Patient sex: F
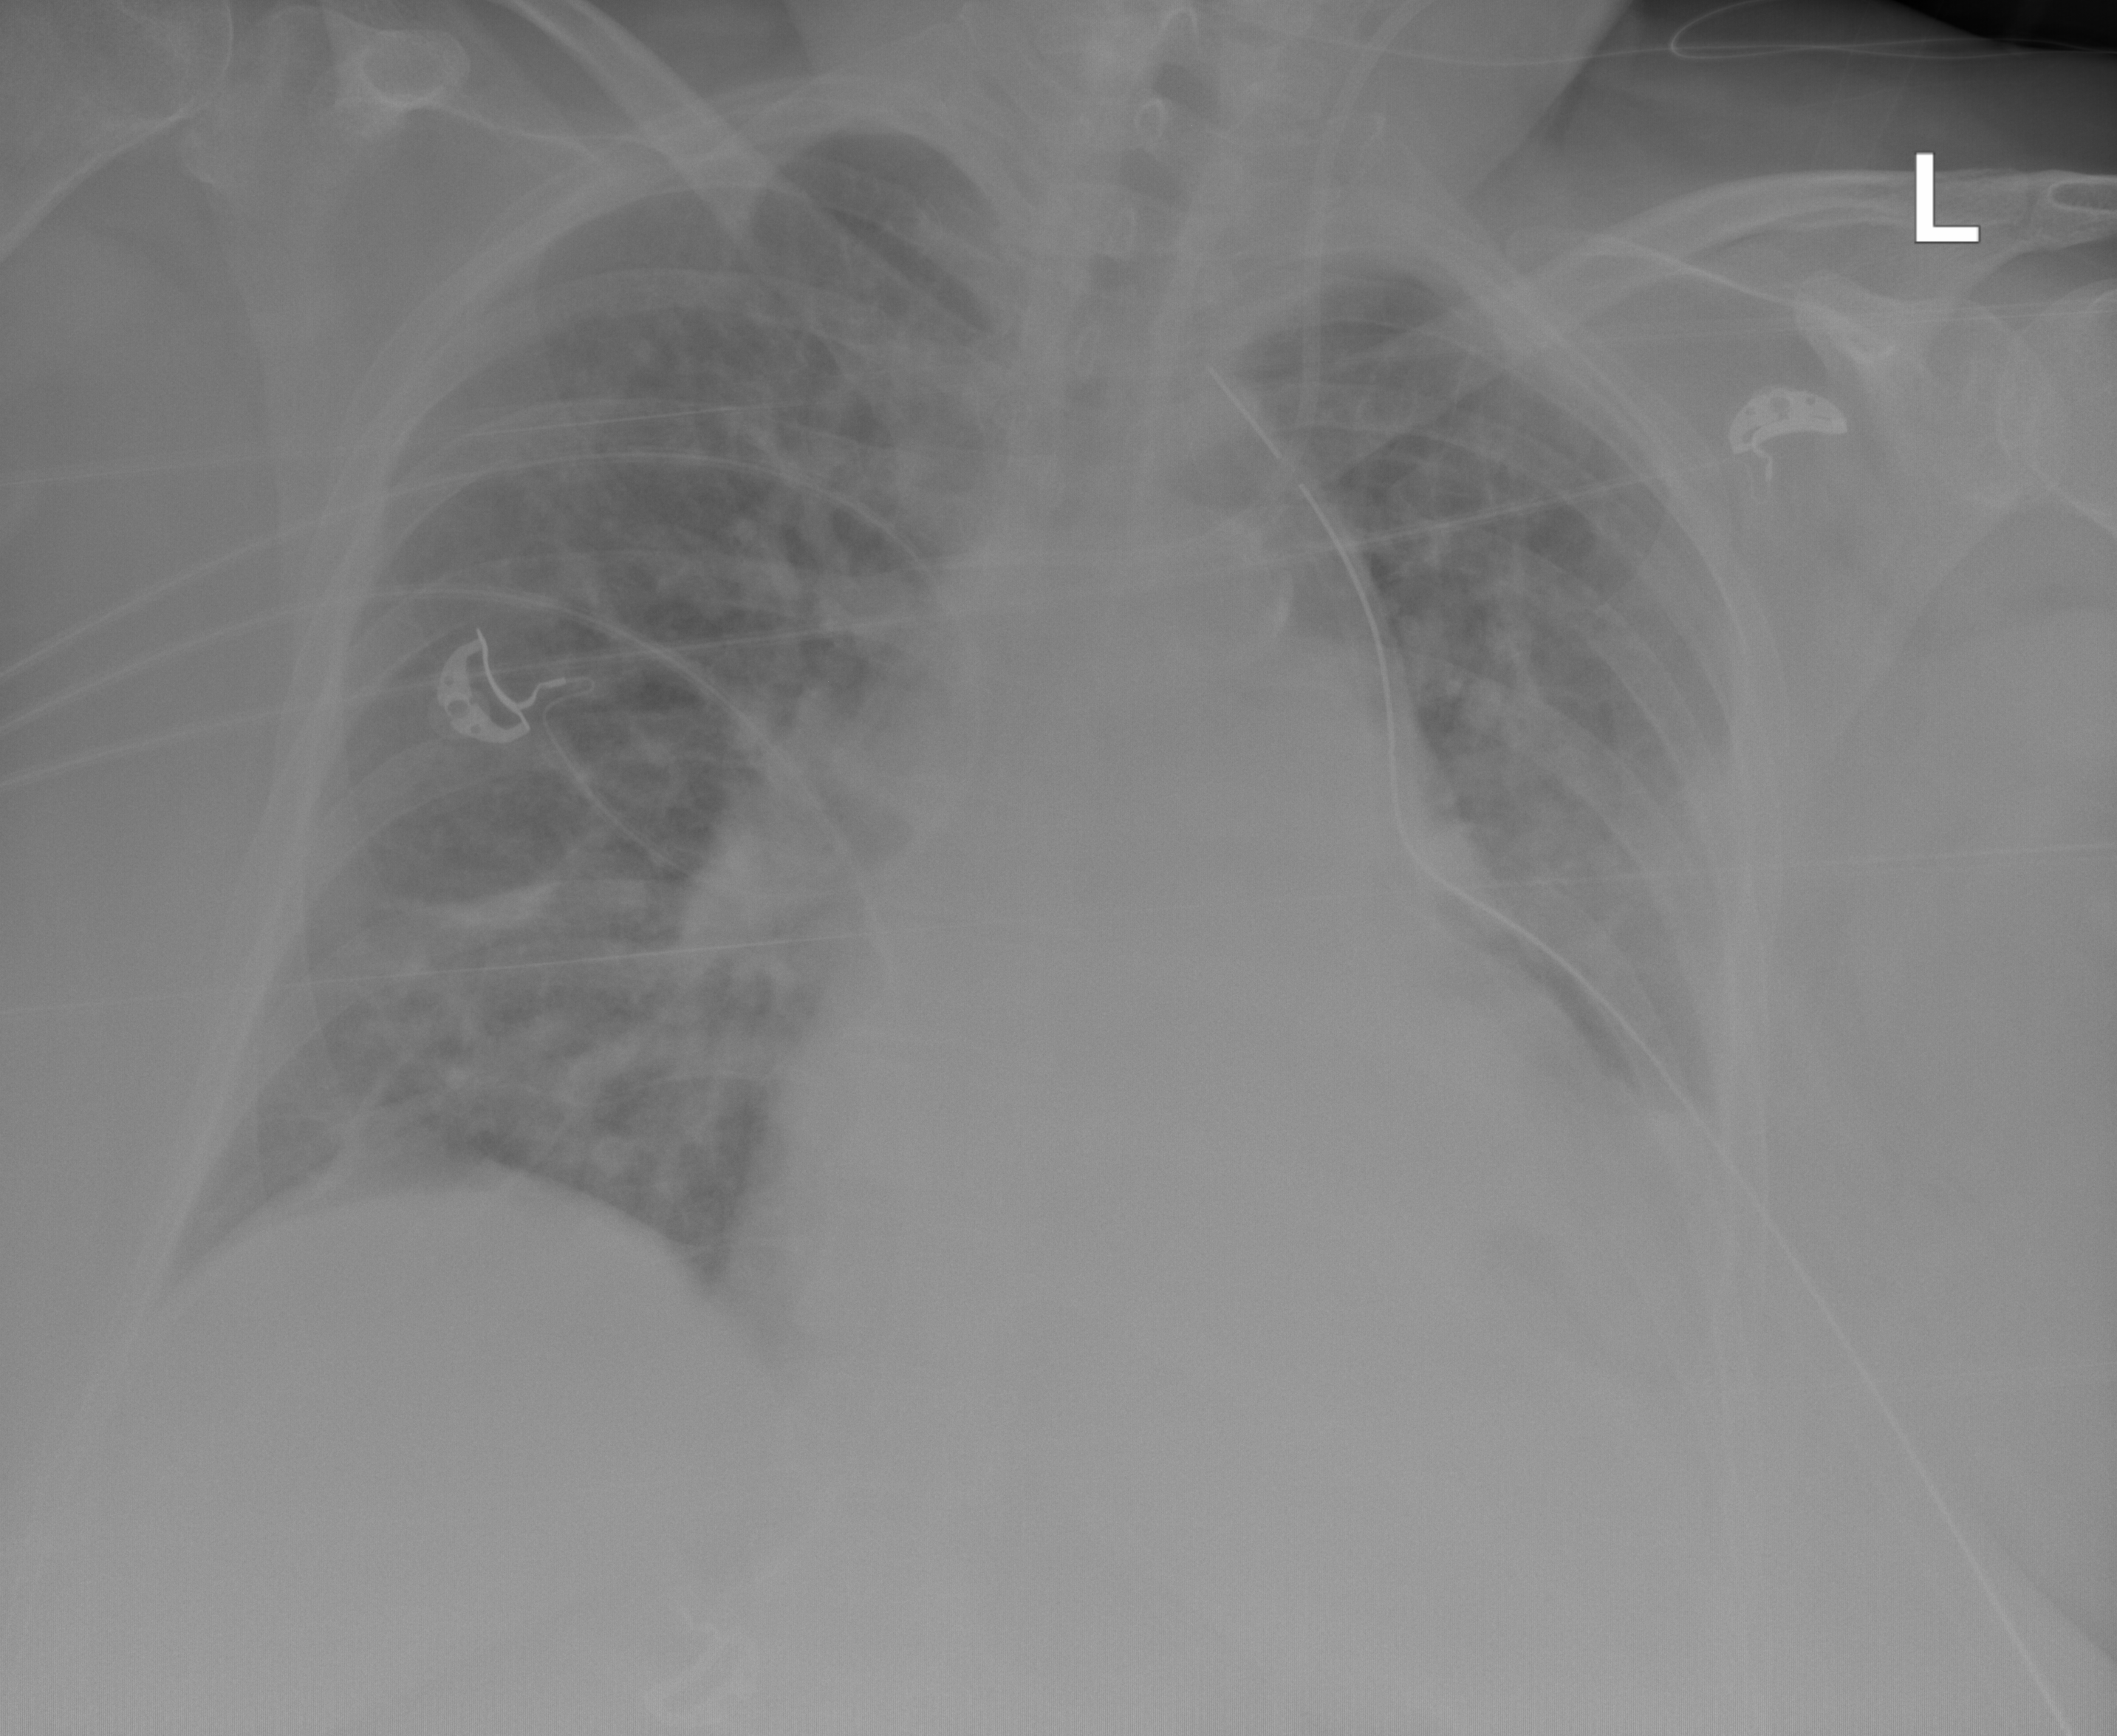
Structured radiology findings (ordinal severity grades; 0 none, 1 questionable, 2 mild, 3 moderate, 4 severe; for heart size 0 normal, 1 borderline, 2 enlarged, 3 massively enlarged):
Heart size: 2
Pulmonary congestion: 2
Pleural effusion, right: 0
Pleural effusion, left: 2
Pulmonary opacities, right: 2
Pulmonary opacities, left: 2
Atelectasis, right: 2
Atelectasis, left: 2